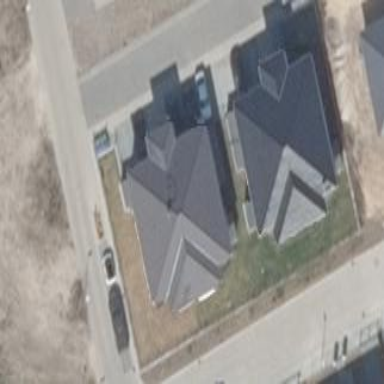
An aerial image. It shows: Hipped roof on residential building.